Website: apple
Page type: account-selection
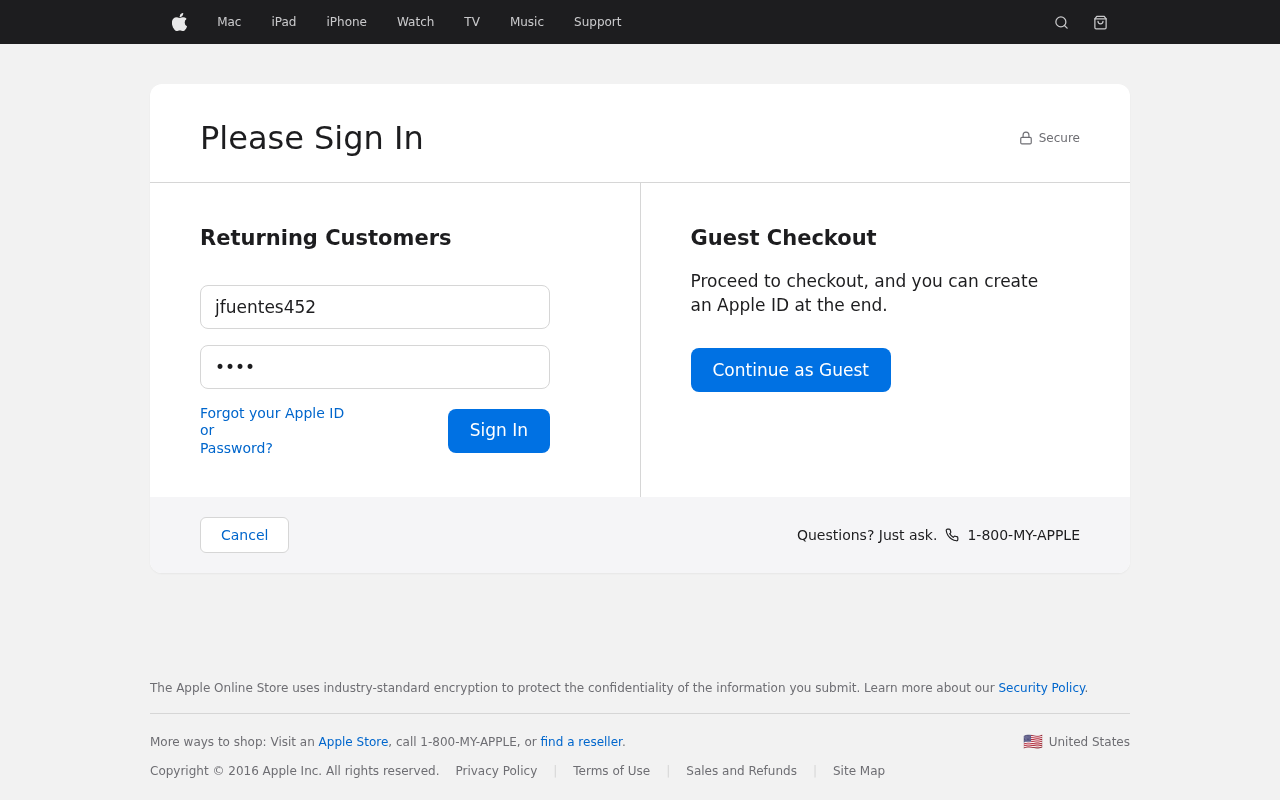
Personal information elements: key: PII_LOGIN_USERNAME
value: jfuentes452